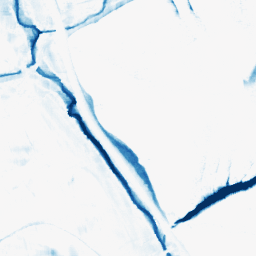
Category: morphological
Decomposition family: morphological_square
Decomposition parameters: operation: closing
size: 15
Upsampling method: cubic_catmull_rom
Upsampling parameters: scale: 8
Upsampling scale: 8